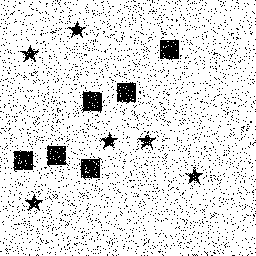
Squares: 6
Triangles: 0
Stars: 6
Total shapes: 12